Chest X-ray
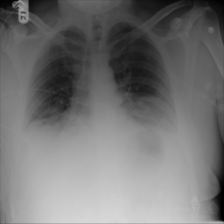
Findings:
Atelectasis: positive
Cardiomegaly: negative
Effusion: positive
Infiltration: negative
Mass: negative
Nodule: negative
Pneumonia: negative
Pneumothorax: negative
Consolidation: negative
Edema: negative
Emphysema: negative
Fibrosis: negative
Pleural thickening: negative
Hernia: negative